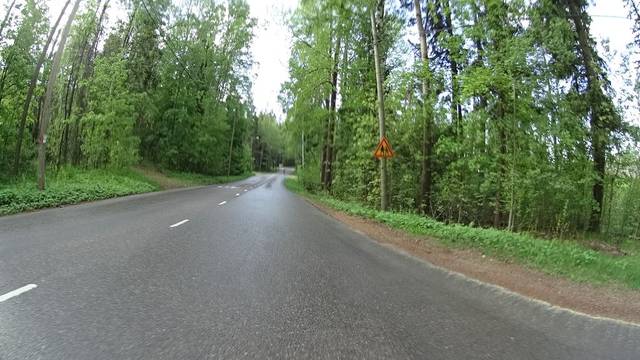
Region: Finland
Coordinates: 60.207, 24.818